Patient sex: M
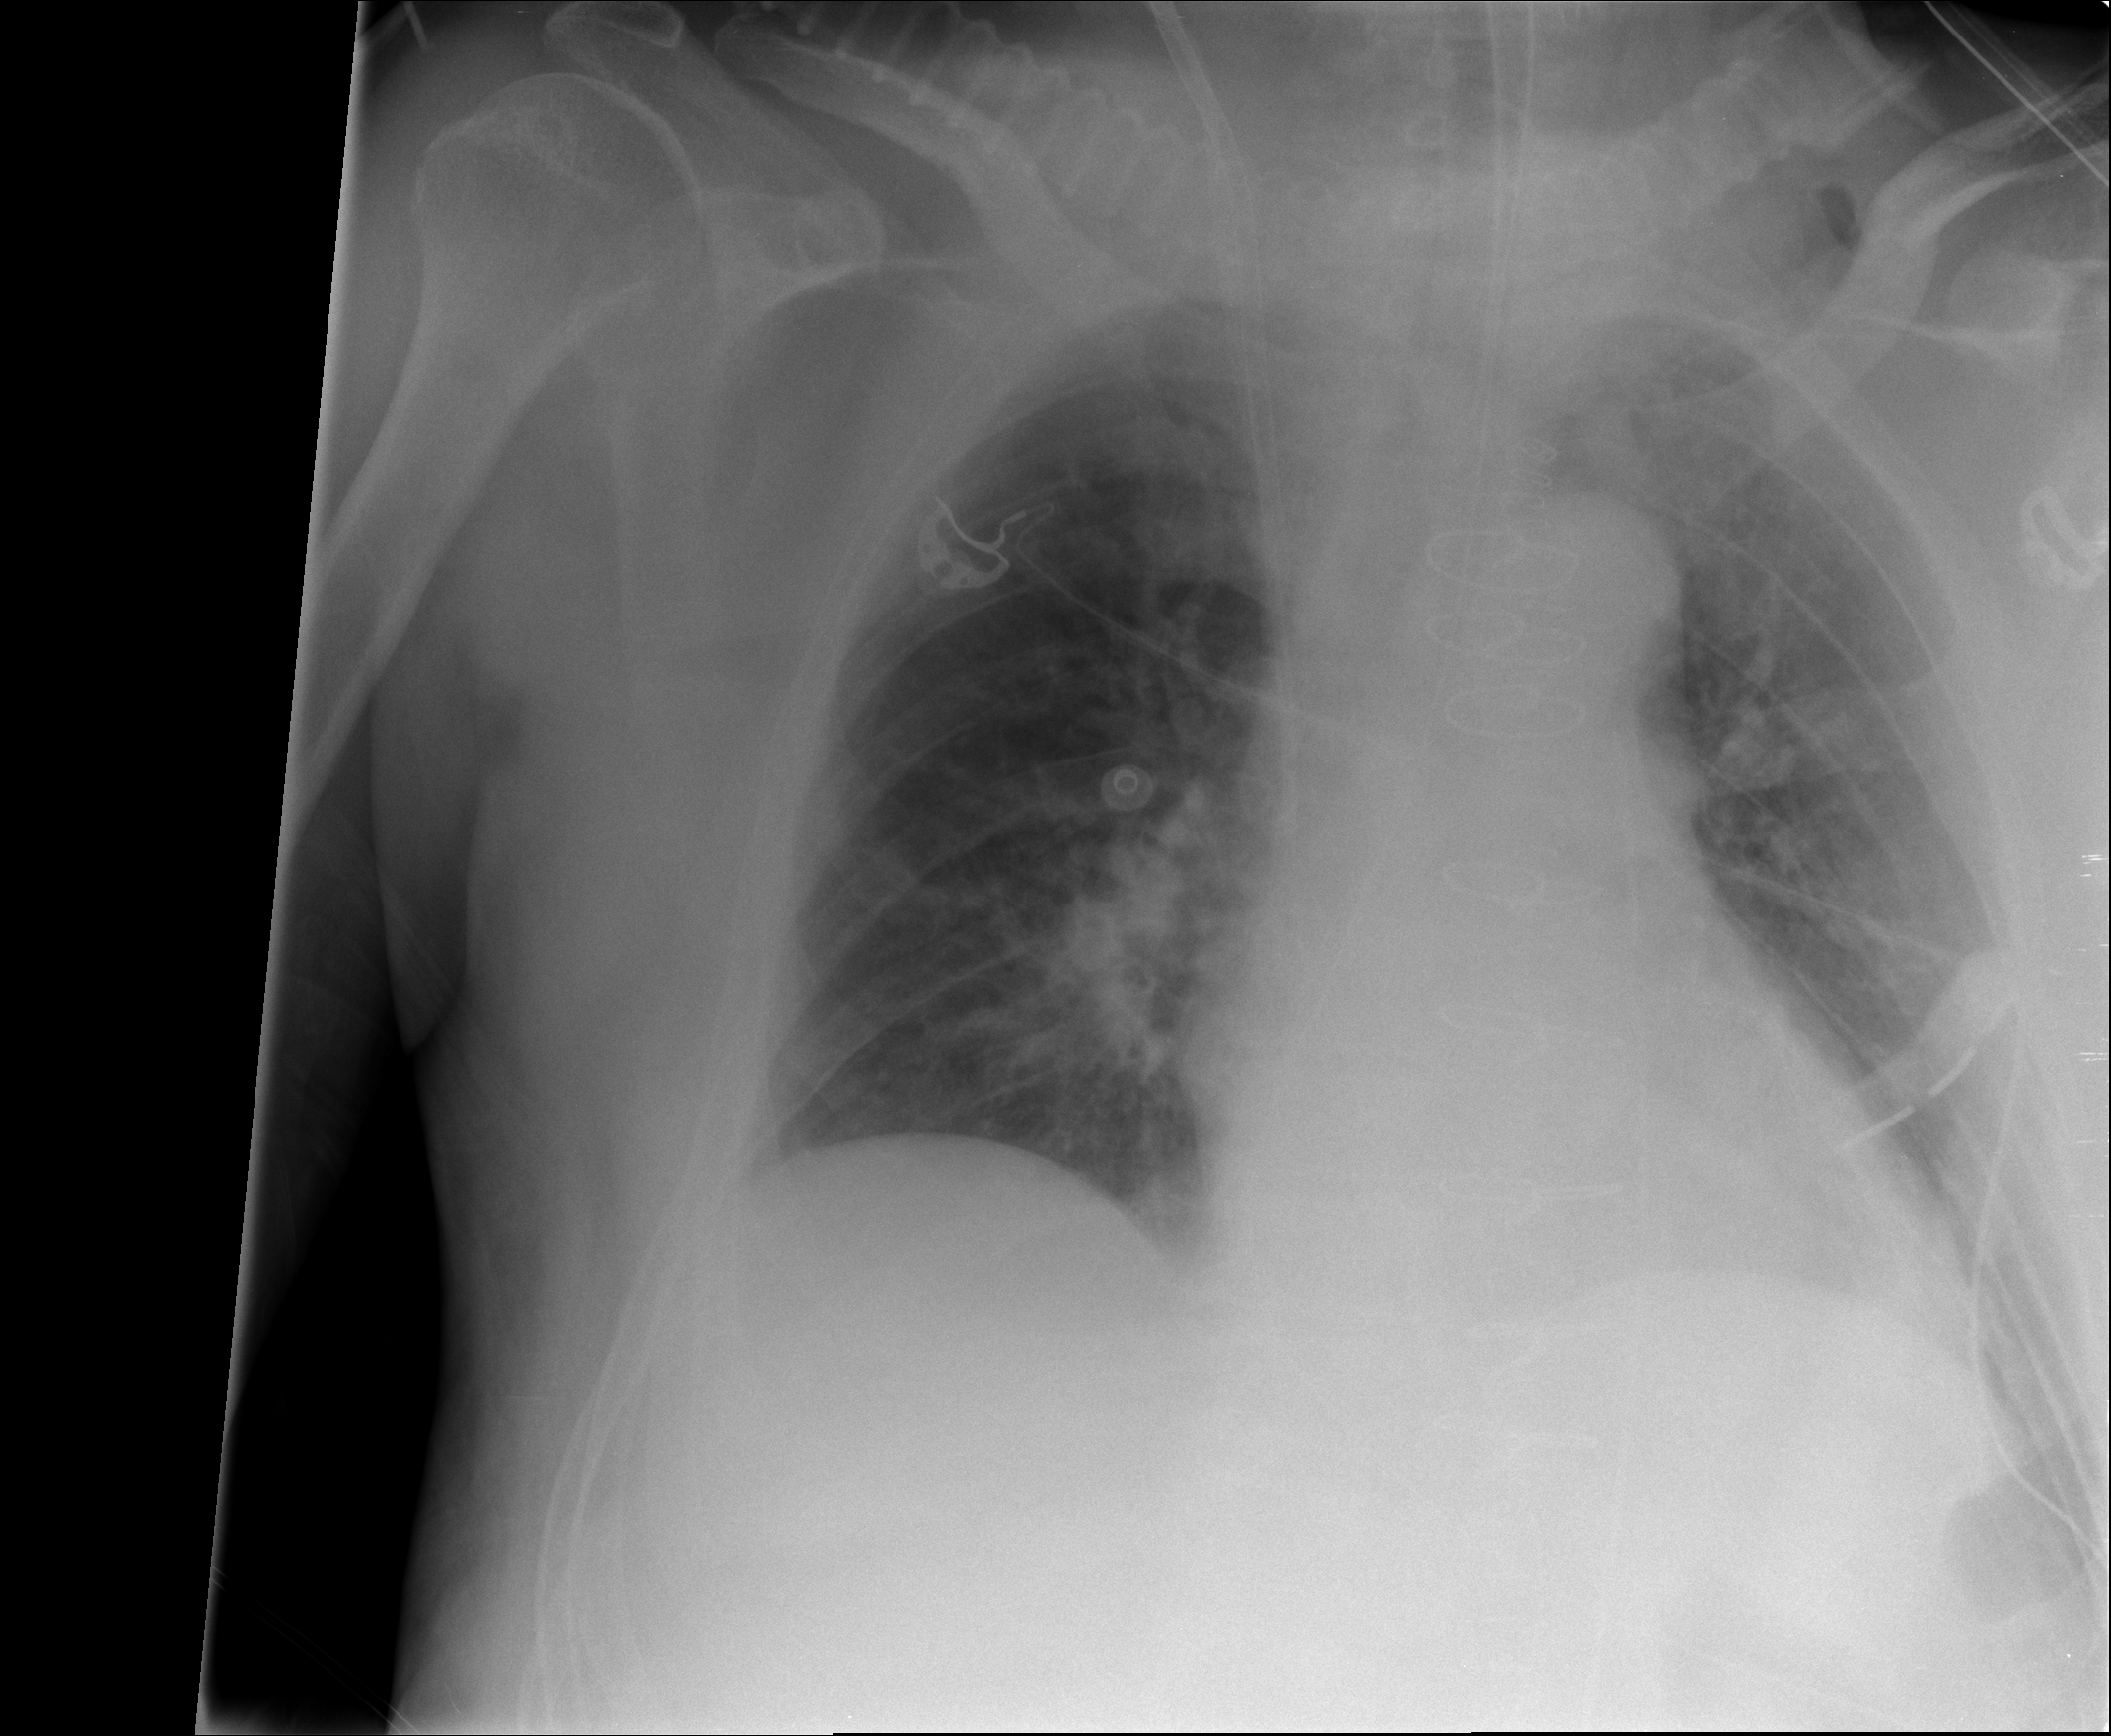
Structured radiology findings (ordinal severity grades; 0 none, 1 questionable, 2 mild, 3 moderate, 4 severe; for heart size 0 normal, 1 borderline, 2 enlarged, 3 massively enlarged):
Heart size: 0
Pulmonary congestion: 2
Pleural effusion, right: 0
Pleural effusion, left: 0
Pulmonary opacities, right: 0
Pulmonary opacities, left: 0
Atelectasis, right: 0
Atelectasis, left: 0